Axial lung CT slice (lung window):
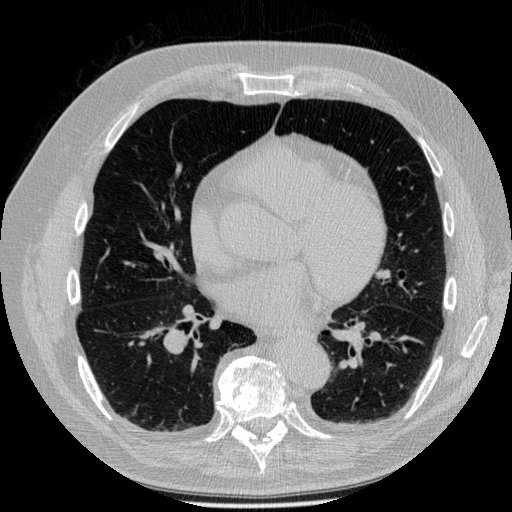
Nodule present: no